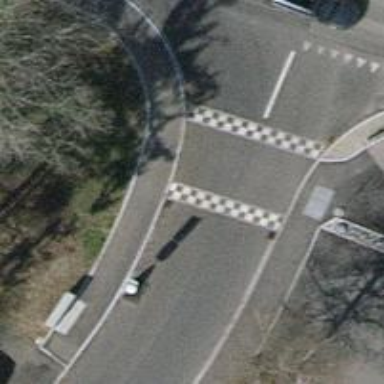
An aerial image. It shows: Crossing on footway.